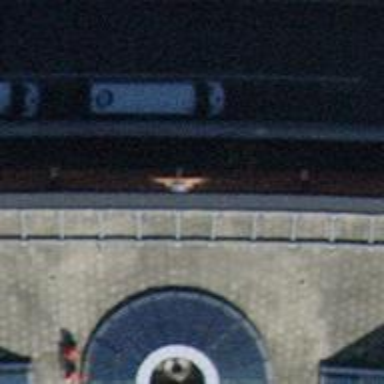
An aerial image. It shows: Police building.